五年级 · 解析几何
如果盘用数对（3，2）表示。那么西瓜的位置用数对表示是（）。

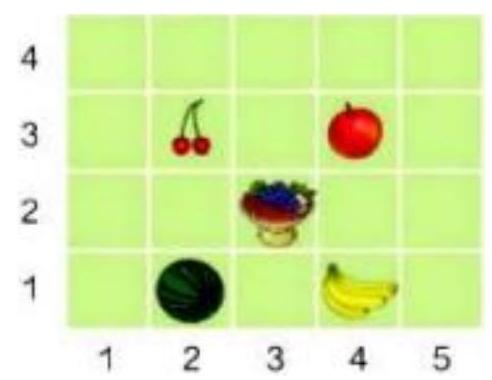
A. $(1,2)$
B. $(2,1)$
C. $(2,3)$
答案: B